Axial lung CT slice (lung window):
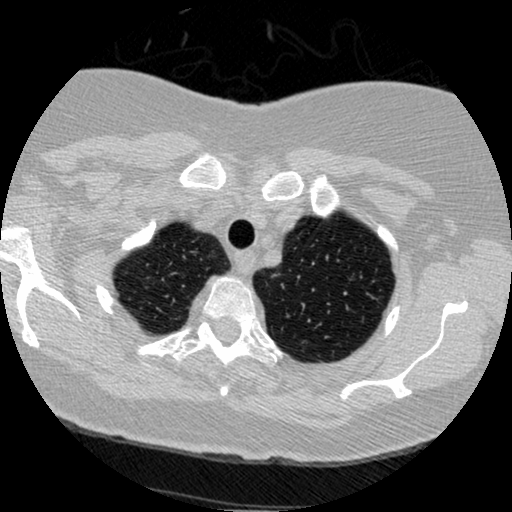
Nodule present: no